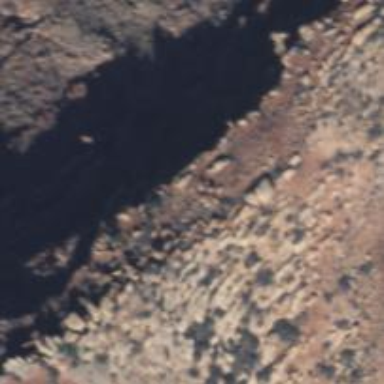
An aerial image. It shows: Cliff in nature.